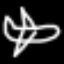
Label: airplane